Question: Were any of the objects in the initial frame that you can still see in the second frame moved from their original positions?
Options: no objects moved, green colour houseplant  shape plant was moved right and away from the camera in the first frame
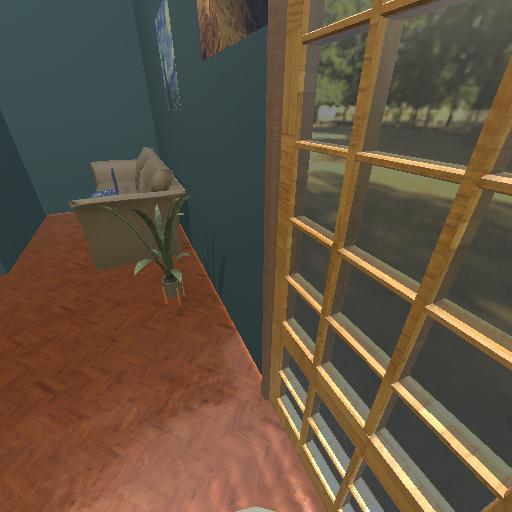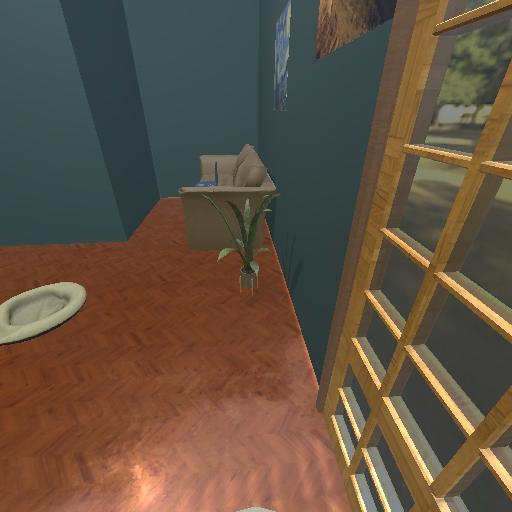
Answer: no objects moved